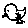
Label: bird